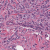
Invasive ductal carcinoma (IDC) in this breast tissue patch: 1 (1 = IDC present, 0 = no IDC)